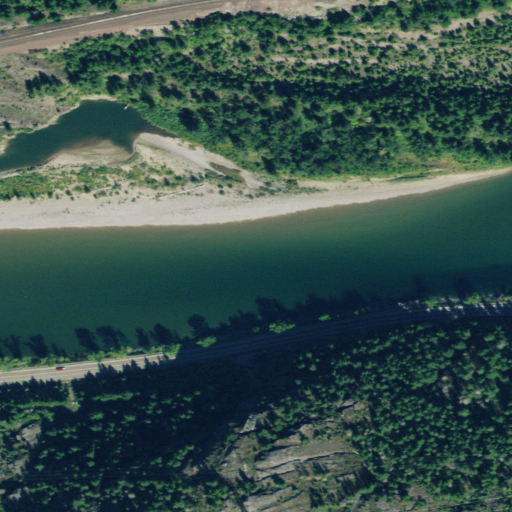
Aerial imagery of valley in Montana named Badrock Canyon containing evergreen forest, open water, shrub, open development, grassland, pasture, and low intensity development